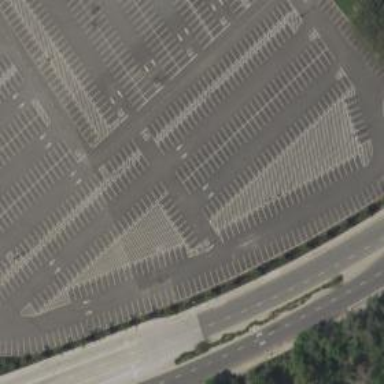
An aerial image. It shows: Parking area.